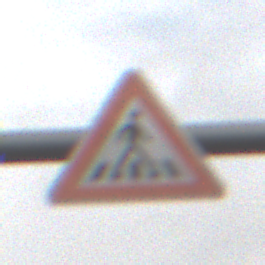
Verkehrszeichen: FussgaengerueberwegLinks
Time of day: MorningAfternoon
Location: Outdoor (Nature)
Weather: Overcast
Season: NotSpecified
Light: Natural